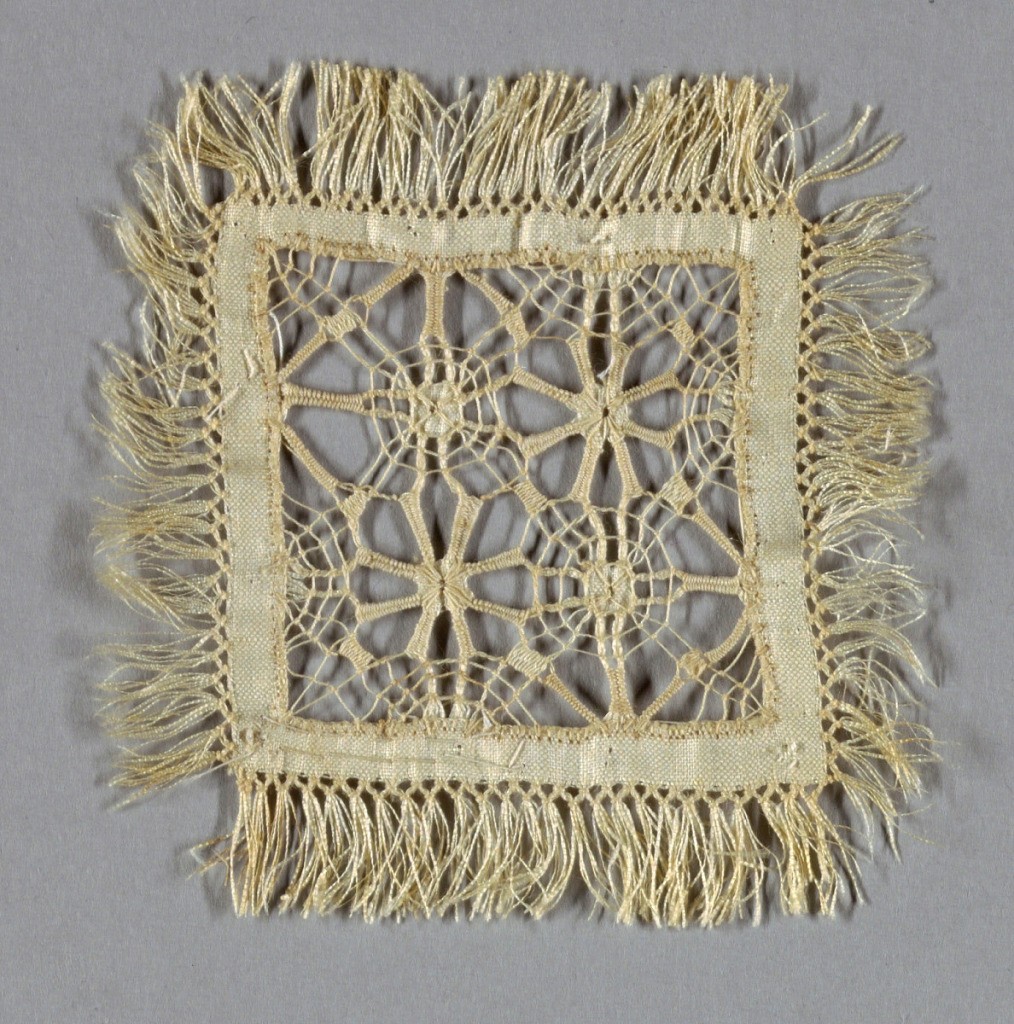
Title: Sample
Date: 1892
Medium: linen Technique: grid of withdrawn element with needle lace, reticella style
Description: Square of fringed linen with center portion ornamented with drawn and cutwork with lace stitches. One of six samples mounted on a piece of blue satin ribbon.